Question: I am trying to get binary data of an image from another domain with an . I tried various methods, but there was no working solution. I found some code on the internet that looked good, but even with this calls I get errors.
What do I wrong? Is there a standardized way to do this?
Here is what I tried until now:
'''
var request = this.createCORSRequest('GET', 'http://url/to/image.png');
request.onload = function () {
var text = request.response;
};
request.onerror = function (error) {
alert('Woops, there was an error making the request.');
};
request.send();
private createCORSRequest(method, url) {
var xhr: XMLHttpRequest = new XMLHttpRequest();
if ("withCredentials" in xhr) {
// Check if the XMLHttpRequest object has a "withCredentials" property.
// "withCredentials" only exists on XMLHTTPRequest2 objects.
xhr.open(method, url, true);
} else if (typeof XDomainRequest != "undefined") {
// Otherwise, check if XDomainRequest.
// XDomainRequest only exists in IE, and is IE's way of making CORS requests.
var xdhr = new XDomainRequest();
xdhr.open(method, url);
} else {
// Otherwise, CORS is not supported by the browser.
xhr = null;
}
return xhr;
}
'''
I even found this solution without ajax here on stackoverflow, but it does not work for me:
<URL>
Here a screen of the properties the error event contains:

My goal is to get the binary of an image from a url which I get from an atom feed . I need the binaries to copy the picture to MS SharePoint.
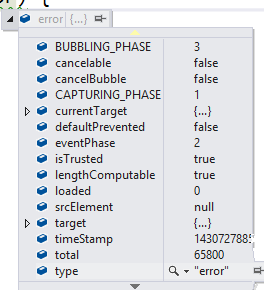
Answer: You cannot get data from another domain unless :
- -
Reason : otherwise site A would be able to (maliciously) read the user data from site B